【题型】解答题　【知识点】立体几何　【难度】medium
如图，在三棱柱 $ABC - A_1B_1C_1$ 中，$A_1A \perp$ 平面 $ABC$，$D$ 是 $BC$ 的中点，$AC = \sqrt{2}$，$A_1A = AB = BC = 1$，

\begin{enumerate}
    \item 求证：$A_1B \parallel$ 平面 $ADC_1$．
    \item 求直线 $DC_1$ 与 $A_1B$ 所成角的大小．
\end{enumerate}

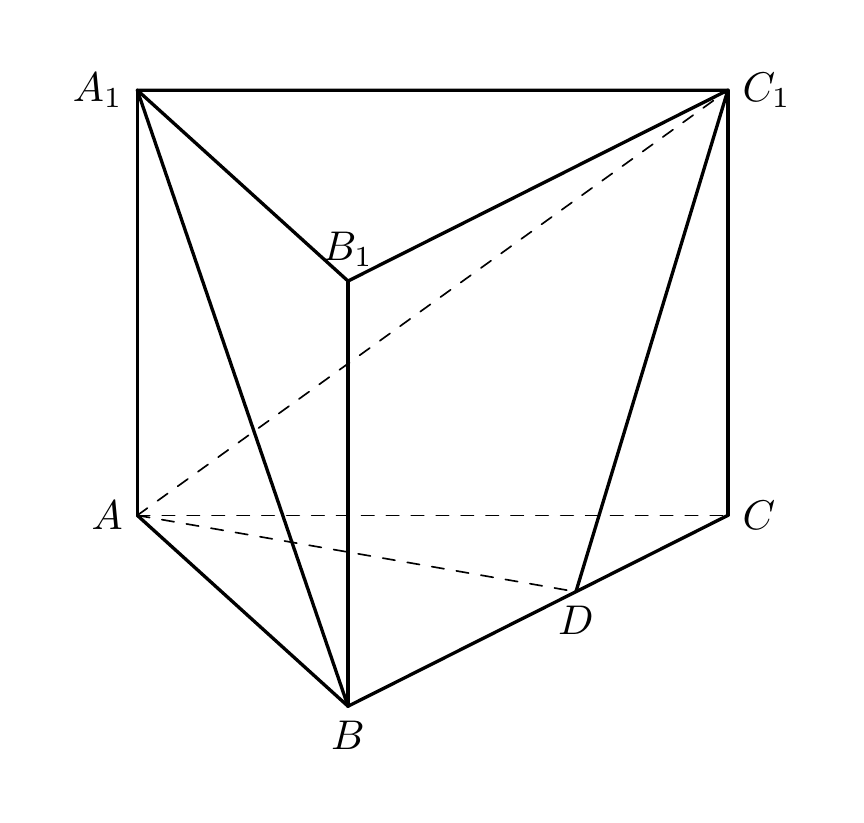
【解答】

\textbf{【答案】}
（1）证明过程见详解；
（2）$\arccos\frac{\sqrt{10}}{5}$．

\textbf{【分析】}
（1）由题意建立空间直角坐标系，求出平面 $ADC_1$ 的法向量 $\vec{n}$ 的坐标，可得 $\overrightarrow{BA_1} \perp \vec{n}$，再由 $BA_1 \not\subset$ 平面 $ADC_1$，可证得结论；

（2）分别求出直线 $DC_1$ 与 $A_1B$ 的方向向量的坐标，可得两个向量的夹角的余弦值，进而可得两条直线所成的角的大小．

\textbf{【解答】}
（1）证明：因为 $AC = \sqrt{2}$，$AA_1 = AB = BC = 1$，

可得 $AB \perp BC$，三棱柱 $ABC - A_1B_1C_1$ 中，$A_1A \perp$ 平面 $ABC$，

可得 $BB_1 \perp$ 平面 $ABC$，

取 $B_1$，$C_1$ 的中点 $D_1$，则 $DD_1 \parallel BB_1$，

以 $B$ 为坐标原点，以 $BA$，$BC$，$BB_1$ 所在的直线分别为 $x$，$y$，$z$ 轴，建立空间直角坐标系，

则 $B(0, 0, 0)$，$A(1, 0, 0)$，$A_1(1, 0, 1)$，

$C(0, 1, 0)$，$C_1(0, 1, 1)$，

因为 $D$ 为 $BC$ 的中点，所以 $D\left(0, \frac{1}{2}, 0\right)$，

则 $\overrightarrow{BA_1} = (1, 0, 1)$，$\overrightarrow{AD} = \left(-1, \frac{1}{2}, 0\right)$，$\overrightarrow{AC_1} = (-1, 1, 1)$，

设平面 $ADC_1$ 的法向量为 $\vec{n} = (x, y, z)$，

则 $\begin{cases} \vec{n} \cdot \overrightarrow{AD} = 0 \\ \vec{n} \cdot \overrightarrow{AC_1} = 0 \end{cases}$，即 $\begin{cases} -x + \frac{1}{2}y = 0 \\ -x + y + z = 0 \end{cases}$，令 $y = 2$，

可得 $\vec{n} = (1, 2, -1)$，

所以 $\overrightarrow{BA_1} \cdot \vec{n} = 1 \times 1 + 0 \times 2 + 1 \times (-1) = 0$，

即 $\overrightarrow{BA_1} \perp \vec{n}$，而 $BA_1 \not\subset$ 平面 $ADC_1$，

所以 $A_1B \parallel$ 平面 $ADC_1$；

（2）解：取直线 $DC_1$ 的方向向量 $\vec{m} = 2\overrightarrow{DC_1} = (0, 1, 2)$，

直线 $A_1B$ 的方向向量 $\overrightarrow{BA_1} = (1, 0, 1)$，

$\vec{m} \cdot \overrightarrow{BA_1} = 0 \times 1 + 1 \times 0 + 2 \times 1 = 2$，$|\vec{m}| = \sqrt{0^2 + 1^2 + 2^2} = \sqrt{5}$，$|\overrightarrow{BA_1}| = \sqrt{1^2 + 0^2 + 1^2} = \sqrt{2}$，

所以 $\cos \langle \vec{m}, \overrightarrow{BA_1} \rangle = \frac{\vec{m} \cdot \overrightarrow{BA_1}}{|\vec{m}| \cdot |\overrightarrow{BA_1}|} = \frac{2}{\sqrt{5} \times \sqrt{2}} = \frac{\sqrt{10}}{5}$，

因为直线 $DC_1$ 与 $A_1B$ 所成的角为 $\theta$，$\theta \in \left[0, \frac{\pi}{2}\right]$，

所以直线 $DC_1$ 与 $A_1B$ 所成的角为 $\arccos\frac{\sqrt{10}}{5}$．

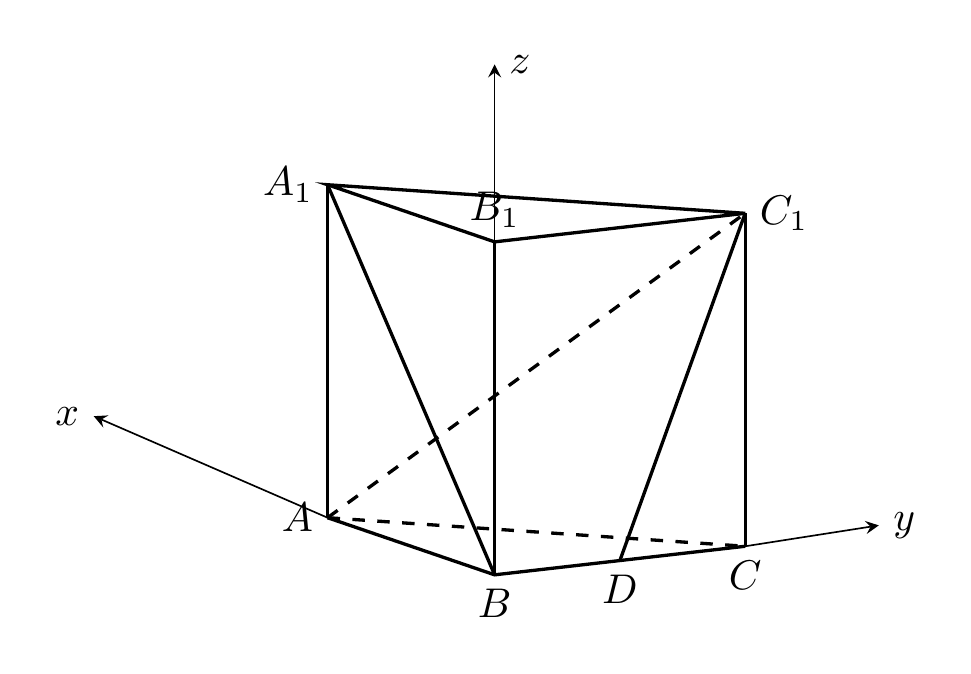